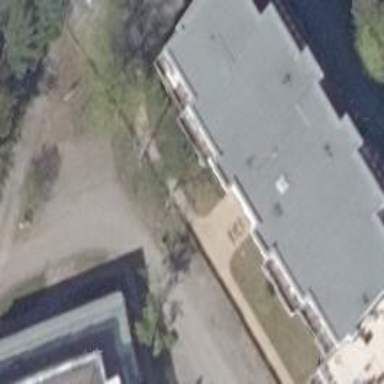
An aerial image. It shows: Apartment building with flat roof.